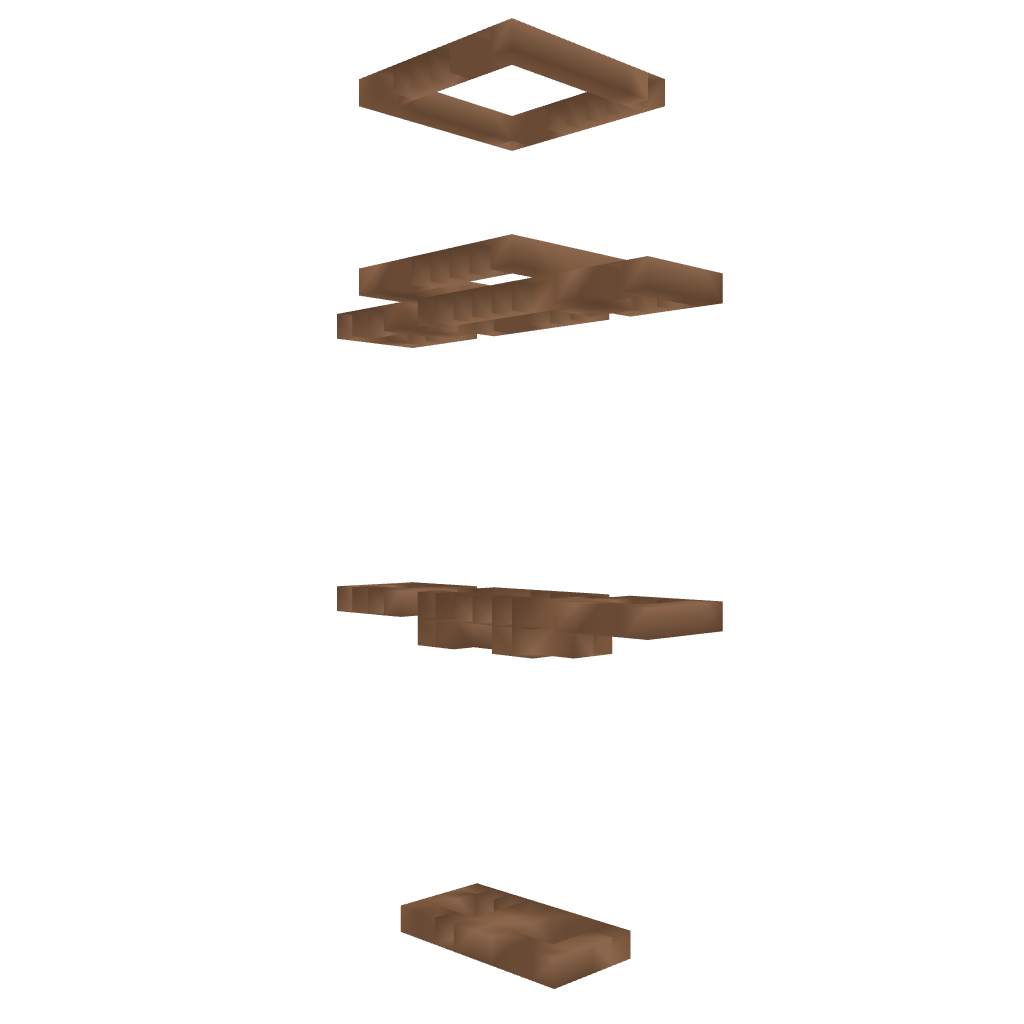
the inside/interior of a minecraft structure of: Skin Pattern